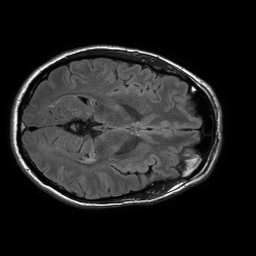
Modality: FLAIR
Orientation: axial
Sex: male
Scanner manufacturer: philips
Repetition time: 11 s
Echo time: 0.125 s